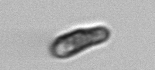
Label: Pseudochattonella_farcimen